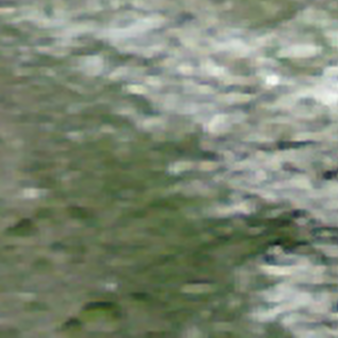
Label: other